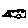
Label: car